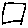
Label: square